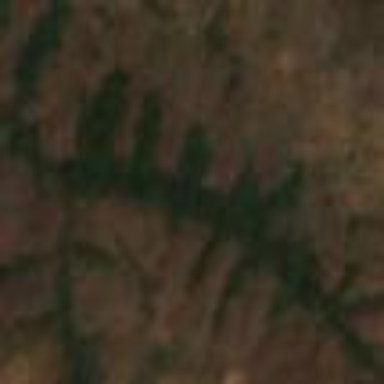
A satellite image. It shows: Forest area.